Question: I am trying to build a cuda static library using . My end goal is to link this .lib file from a Unreal Engine C++ script.
Expected result is a .lib file in the x64/Release folder but I am getting following error on building:

After downloading , I created a project using the Cuda template in VS2019. I was following steps from this <URL>. I split the default into & as below:
'''
#include "cuda_ue.h"
__global__ void addKernel(int *c, const int *a, const int *b)
{
int i = threadIdx.x;
c[i] = a[i] + b[i];
}
//int main()
//{
// const int arraySize = 5;
// const int a[arraySize] = { 1, 2, 3, 4, 5 };
// const int b[arraySize] = { 10, 20, 30, 40, 50 };
// int c[arraySize] = { 0 };
//
// // Add vectors in parallel.
// cudaError_t cudaStatus = addWithCuda(c, a, b, arraySize);
// if (cudaStatus != cudaSuccess) {
// fprintf(stderr, "addWithCuda failed!");
// return 1;
// }
//
// printf("{1,2,3,4,5} + {10,20,30,40,50} = {%d,%d,%d,%d,%d}\n",
// c[0], c[1], c[2], c[3], c[4]);
//
// // cudaDeviceReset must be called before exiting in order for profiling and
// // tracing tools such as Nsight and Visual Profiler to show complete traces.
// cudaStatus = cudaDeviceReset();
// if (cudaStatus != cudaSuccess) {
// fprintf(stderr, "cudaDeviceReset failed!");
// return 1;
// }
//
// return 0;
//}
// Helper function for using CUDA to add vectors in parallel.
cudaError_t addWithCuda(int* c, const int* a, const int* b, unsigned int size, std::string* error_message)
{
int* dev_a = 0;
int* dev_b = 0;
int* dev_c = 0;
cudaError_t cuda_status;
// Choose which GPU to run on, change this on a multi-GPU system.
cuda_status = cudaSetDevice(0);
if (cuda_status != cudaSuccess) {
*error_message = "cudaSetDevice failed! Do you have a CUDA-capable GPU installed?";
goto Error;
}
// Allocate GPU buffers for three vectors (two input, one output) .
cuda_status = cudaMalloc((void**)&dev_c, size * sizeof(int));
if (cuda_status != cudaSuccess) {
*error_message = "cudaMalloc failed!";
goto Error;
}
cuda_status = cudaMalloc((void**)&dev_a, size * sizeof(int));
if (cuda_status != cudaSuccess) {
*error_message = "cudaMalloc failed!";
goto Error;
}
cuda_status = cudaMalloc((void**)&dev_b, size * sizeof(int));
if (cuda_status != cudaSuccess) {
*error_message = "cudaMalloc failed!";
goto Error;
}
// Copy input vectors from host memory to GPU buffers.
cuda_status = cudaMemcpy(dev_a, a, size * sizeof(int), cudaMemcpyHostToDevice);
if (cuda_status != cudaSuccess) {
*error_message = "cudaMemcpy failed!";
goto Error;
}
cuda_status = cudaMemcpy(dev_b, b, size * sizeof(int), cudaMemcpyHostToDevice);
if (cuda_status != cudaSuccess) {
*error_message = "cudaMemcpy failed!";
goto Error;
}
// Launch a kernel on the GPU with one thread for each element.
addKernel << <1, size >> > (dev_c, dev_a, dev_b);
// Check for any errors launching the kernel
cuda_status = cudaGetLastError();
if (cuda_status != cudaSuccess) {
*error_message = "addKernel launch failed: " + std::string(cudaGetErrorString(cuda_status));
goto Error;
}
// cudaDeviceSynchronize waits for the kernel to finish, and returns
// any errors encountered during the launch.
cuda_status = cudaDeviceSynchronize();
if (cuda_status != cudaSuccess) {
*error_message = "cudaDeviceSynchronize returned error code " + std::to_string(cuda_status) + " after launching addKernel!";
goto Error;
}
// Copy output vector from GPU buffer to host memory.
cuda_status = cudaMemcpy(c, dev_c, size * sizeof(int), cudaMemcpyDeviceToHost);
if (cuda_status != cudaSuccess) {
*error_message = "cudaMemcpy failed!";
goto Error;
}
Error:
cudaFree(dev_c);
cudaFree(dev_a);
cudaFree(dev_b);
return cuda_status;
}
'''
'''
#include <string>
#include <stdio.h>
#include "cuda_runtime.h"
#include "device_launch_parameters.h"
cudaError_t addWithCuda(int* c, const int* a, const int* b, unsigned int size, std::string* error_message);
'''
As per the blog I changed Debug to Release as well configuration type to "Static library". I can't understand anything about the cause from this error message.
I am also including the VS2019 output with verbosity level as 'Normal':
'''
Build started...
1>------ Build started: Project: cuda_ue_vs, Configuration: Release x64 ------
1>Build started 2/9/2022 5:24:40 AM.
1>Target InitializeBuildStatus:
1> Touching "x64\Release\cuda_ue_vs.tlog\unsuccessfulbuild".
1>Target CudaBuild:
1> Target CudaBuildCore:
1> Compiling CUDA source file cuda_ue.cu...
1>
1> C:\Users\htic\Documents\Unreal Projects\cuda_ue_vs>"C:\Program Files\NVIDIA GPU Computing Toolkit\CUDA\v11.6\bin\nvcc.exe" -gencode=arch=compute_52,code=\"sm_52,compute_52\" --use-local-env -ccbin "C:\Program Files (x86)\Microsoft Visual Studio\2019\Community\VC\Tools\MSVC\14.29.30133\bin\HostX86\x64" -x cu -I"C:\Program Files\NVIDIA GPU Computing Toolkit\CUDA\v11.6\include" -I"C:\vcpkg\installed\x64-windows\include" -I"C:\Program Files\NVIDIA GPU Computing Toolkit\CUDA\v11.6\include" --keep-dir x64\Release -maxrregcount=0 --machine 64 --compile -cudart static -DWIN32 -DWIN64 -DNDEBUG -D_CONSOLE -D_MBCS -Xcompiler "/EHsc /W3 /nologo /O2 /Fd"C:\Users\htic\Documents\Unreal Projects\cuda_ue_vs\x64\Release\cuda_ue_vs.pdb" /FS /MD " -o x64\Release\cuda_ue.cu.obj "C:\Users\htic\Documents\Unreal Projects\cuda_ue_vs\cuda_ue.cu"
1> nvcc fatal : A single input file is required for a non-link phase when an outputfile is specified
1> C:\Program Files (x86)\Microsoft Visual Studio\2019\Community\MSBuild\Microsoft\VC\v160\BuildCustomizations\CUDA 11.6.targets(790,9): error MSB3721: The command ""C:\Program Files\NVIDIA GPU Computing Toolkit\CUDA\v11.6\bin\nvcc.exe" -gencode=arch=compute_52,code=\"sm_52,compute_52\" --use-local-env -ccbin "C:\Program Files (x86)\Microsoft Visual Studio\2019\Community\VC\Tools\MSVC\14.29.30133\bin\HostX86\x64" -x cu -I"C:\Program Files\NVIDIA GPU Computing Toolkit\CUDA\v11.6\include" -I"C:\vcpkg\installed\x64-windows\include" -I"C:\Program Files\NVIDIA GPU Computing Toolkit\CUDA\v11.6\include" --keep-dir x64\Release -maxrregcount=0 --machine 64 --compile -cudart static -DWIN32 -DWIN64 -DNDEBUG -D_CONSOLE -D_MBCS -Xcompiler "/EHsc /W3 /nologo /O2 /Fd"C:\Users\htic\Documents\Unreal Projects\cuda_ue_vs\x64\Release\cuda_ue_vs.pdb" /FS /MD " -o x64\Release\cuda_ue.cu.obj "C:\Users\htic\Documents\Unreal Projects\cuda_ue_vs\cuda_ue.cu"" exited with code 1.
1> Done building target "CudaBuildCore" in project "cuda_ue_vs.vcxproj" -- FAILED.
1>
1> Done building project "cuda_ue_vs.vcxproj" -- FAILED.
1>
1>Build FAILED.
1>
1>C:\Program Files (x86)\Microsoft Visual Studio\2019\Community\MSBuild\Microsoft\VC\v160\BuildCustomizations\CUDA 11.6.targets(790,9): error MSB3721: The command ""C:\Program Files\NVIDIA GPU Computing Toolkit\CUDA\v11.6\bin\nvcc.exe" -gencode=arch=compute_52,code=\"sm_52,compute_52\" --use-local-env -ccbin "C:\Program Files (x86)\Microsoft Visual Studio\2019\Community\VC\Tools\MSVC\14.29.30133\bin\HostX86\x64" -x cu -I"C:\Program Files\NVIDIA GPU Computing Toolkit\CUDA\v11.6\include" -I"C:\vcpkg\installed\x64-windows\include" -I"C:\Program Files\NVIDIA GPU Computing Toolkit\CUDA\v11.6\include" --keep-dir x64\Release -maxrregcount=0 --machine 64 --compile -cudart static -DWIN32 -DWIN64 -DNDEBUG -D_CONSOLE -D_MBCS -Xcompiler "/EHsc /W3 /nologo /O2 /Fd"C:\Users\htic\Documents\Unreal Projects\cuda_ue_vs\x64\Release\cuda_ue_vs.pdb" /FS /MD " -o x64\Release\cuda_ue.cu.obj "C:\Users\htic\Documents\Unreal Projects\cuda_ue_vs\cuda_ue.cu"" exited with code 1.
1> 0 Warning(s)
1> 1 Error(s)
1>
1>Time Elapsed 00:00:00.65
========== Build: 0 succeeded, 1 failed, 0 up-to-date, 0 skipped ==========
'''
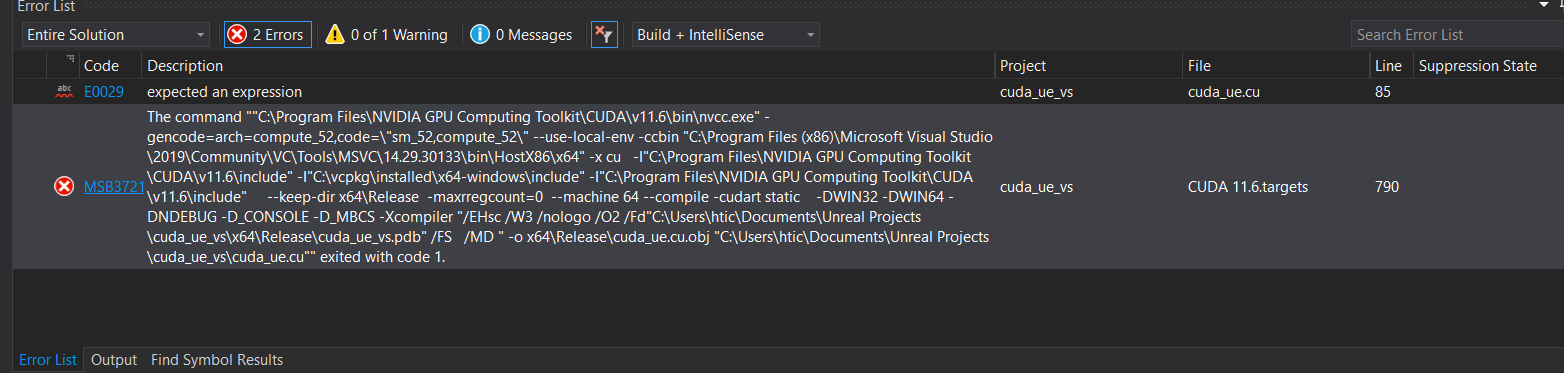
Answer: Solved myself:
It was a silly fix, folder names should not have a space. Seems like nvcc then consider it as two files.